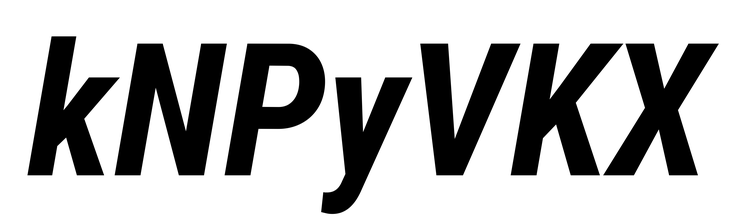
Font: Roboto-Italic_Condensed_Bold_Italic